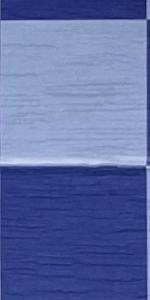
Label: Empty